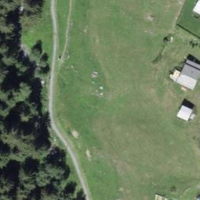
EUNIS habitat code: 26
Species observed at this site:
Crocus vernus
Petasites albus